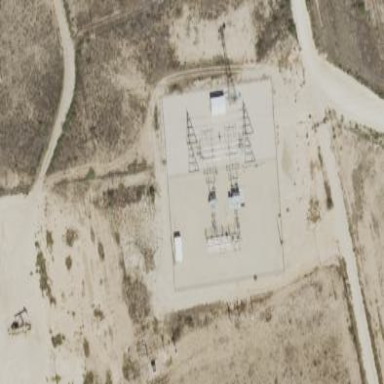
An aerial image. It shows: Distribution level power substation enclosed by fence.